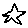
Label: star